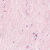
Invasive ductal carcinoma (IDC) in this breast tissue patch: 0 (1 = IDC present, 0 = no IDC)